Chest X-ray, AP view. Patient: 28 years old, sex F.
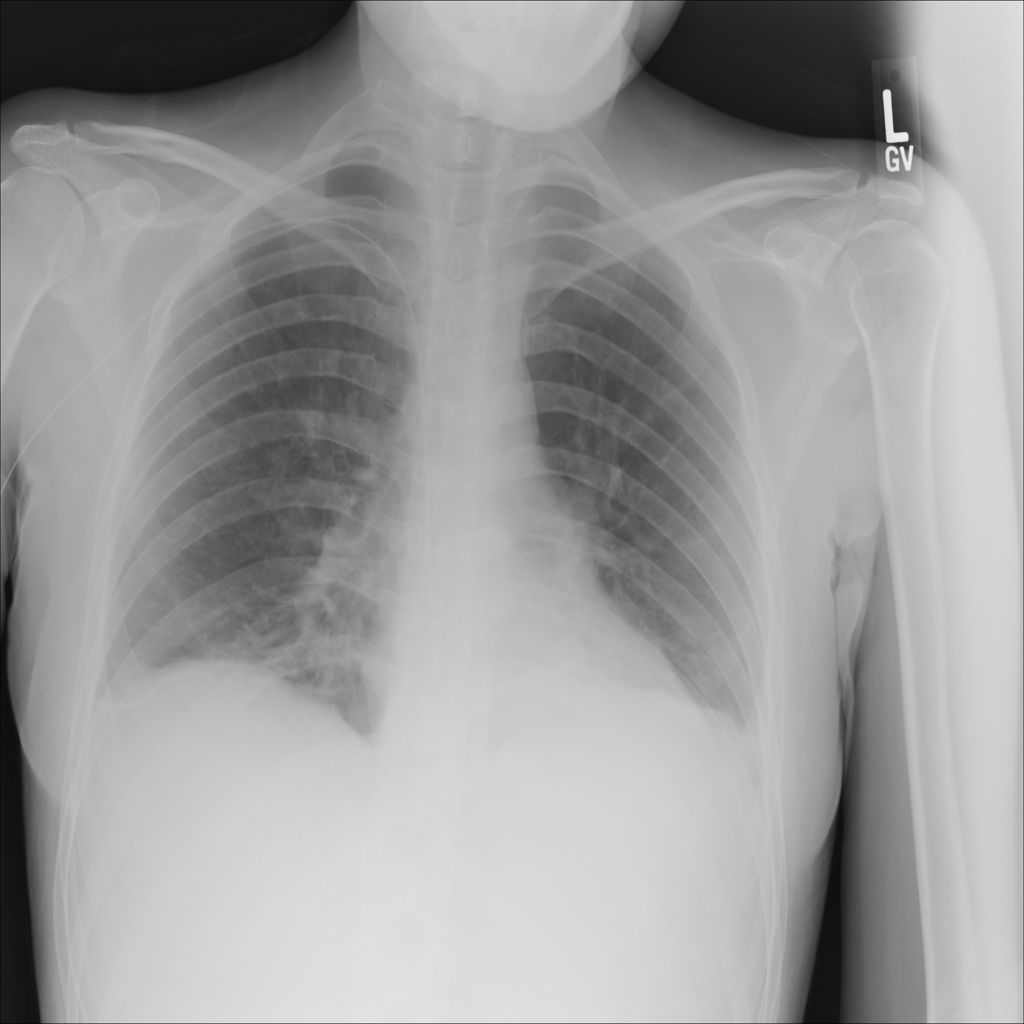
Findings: Atelectasis, Effusion